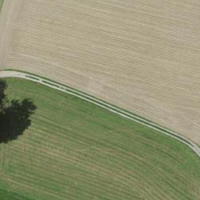
EUNIS habitat code: 52
Species observed at this site:
Emberiza citrinella